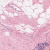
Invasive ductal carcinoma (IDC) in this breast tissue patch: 0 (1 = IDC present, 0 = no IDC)